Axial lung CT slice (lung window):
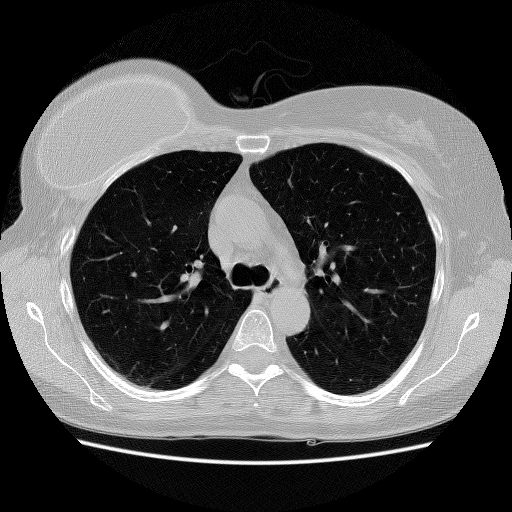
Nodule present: no